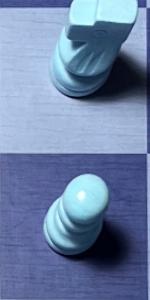
Label: Pawn_White